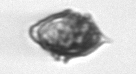
Label: Kryptoperidinium_triquetrum